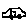
Label: cat